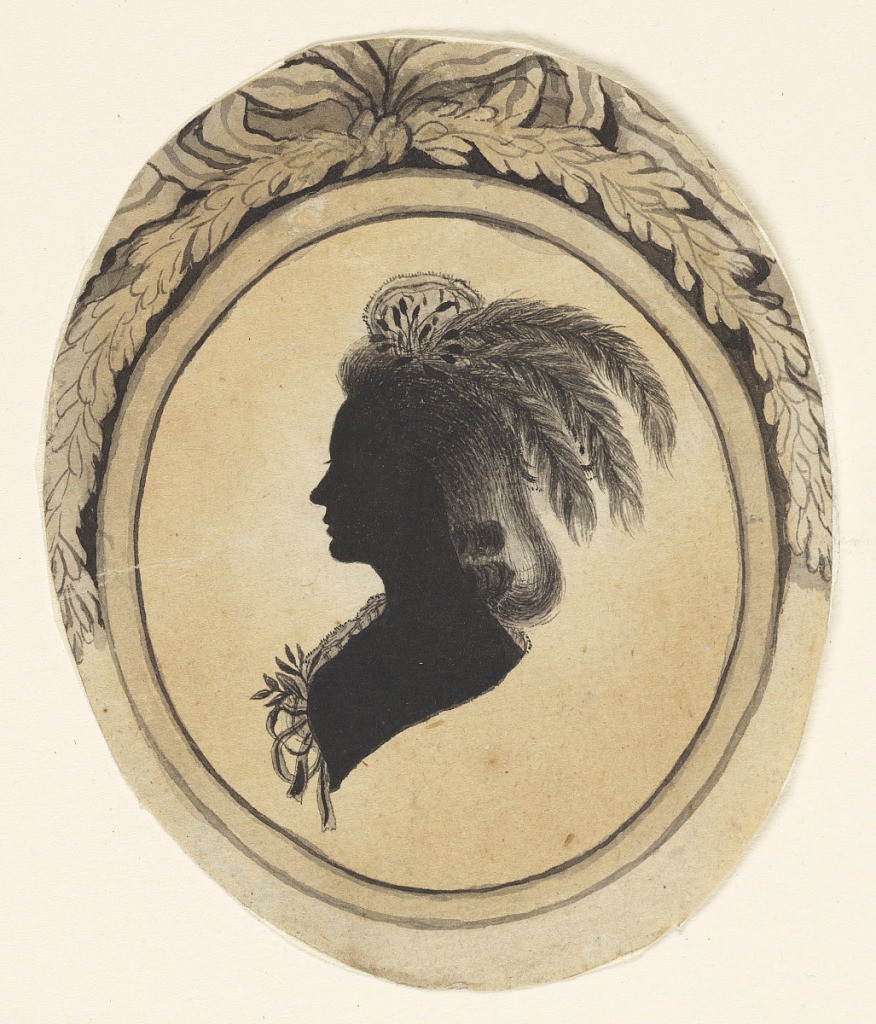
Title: Silhouette Portrait of a Young Woman
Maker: Unknown, English
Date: ca. 1795
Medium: Brush and black and gray watercolor on off white laid paper
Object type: Silhouette
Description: Portrait of a woman with a head dress of feathers facing left in a painted oval frame decorated with a garland and aknotted bow.